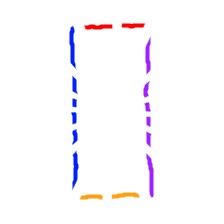
Shape: rectangle